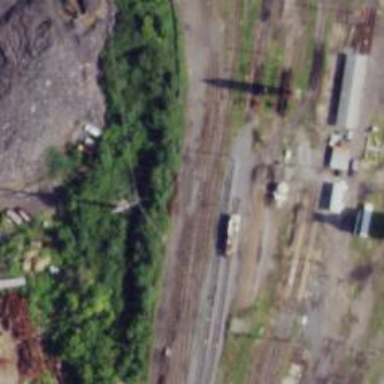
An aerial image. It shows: Disused railway yard.